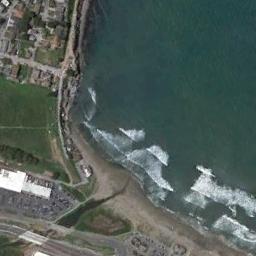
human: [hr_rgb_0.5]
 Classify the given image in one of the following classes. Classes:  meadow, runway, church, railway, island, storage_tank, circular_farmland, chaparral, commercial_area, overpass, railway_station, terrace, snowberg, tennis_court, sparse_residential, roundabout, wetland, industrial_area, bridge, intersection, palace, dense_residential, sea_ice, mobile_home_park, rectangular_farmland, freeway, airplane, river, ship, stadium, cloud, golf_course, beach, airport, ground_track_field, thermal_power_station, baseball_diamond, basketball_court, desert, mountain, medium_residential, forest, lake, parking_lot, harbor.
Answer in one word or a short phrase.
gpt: beach